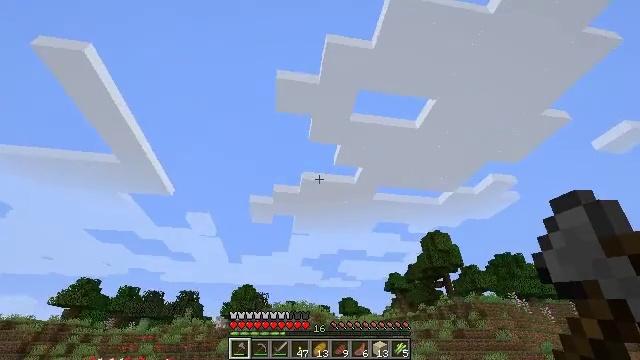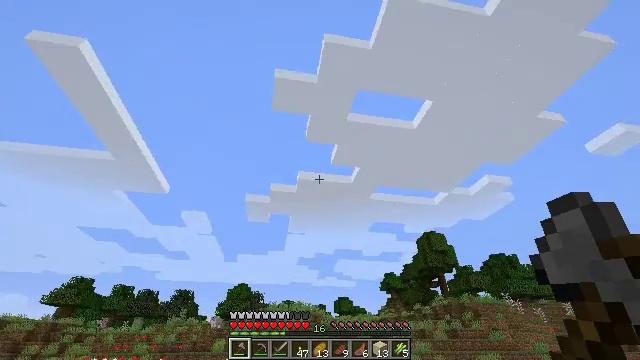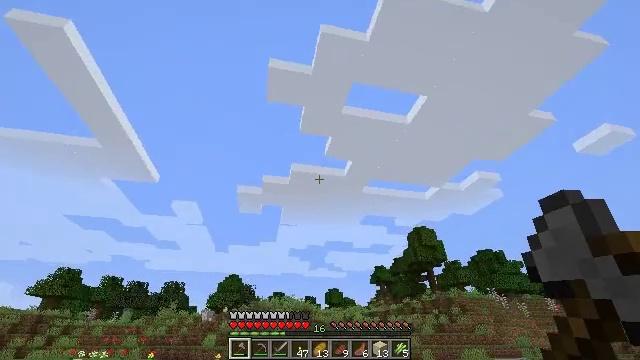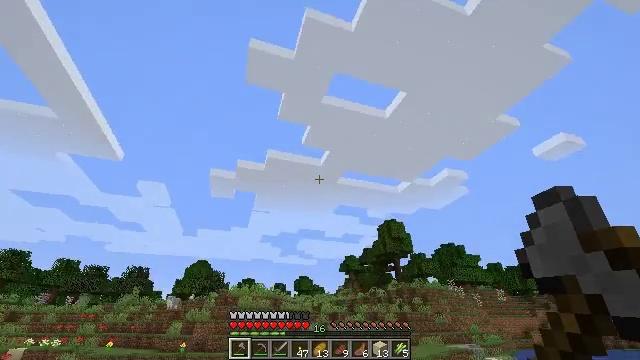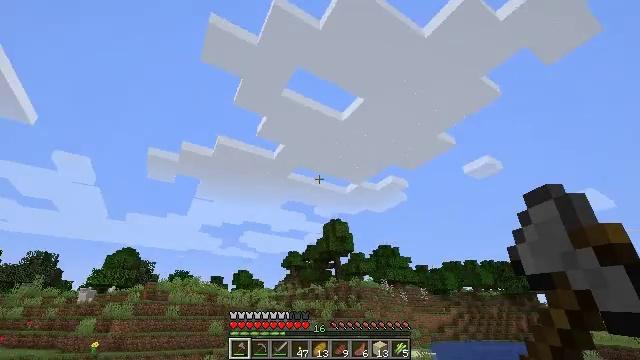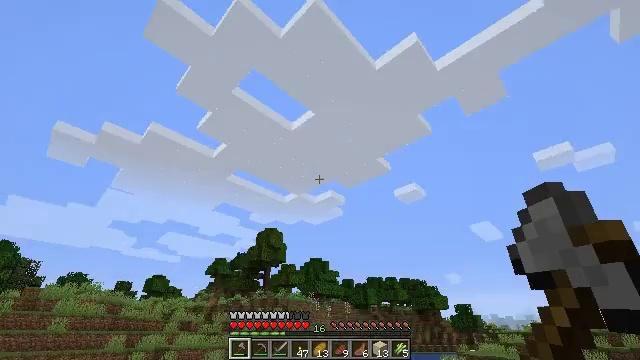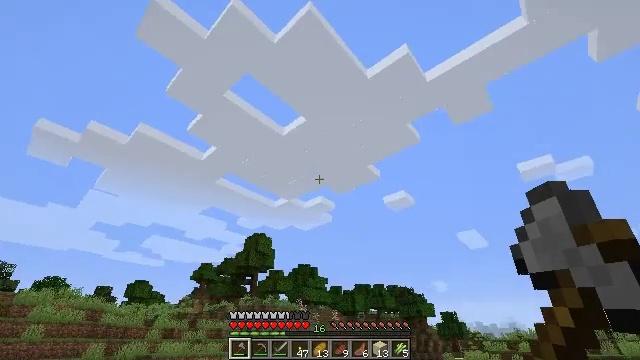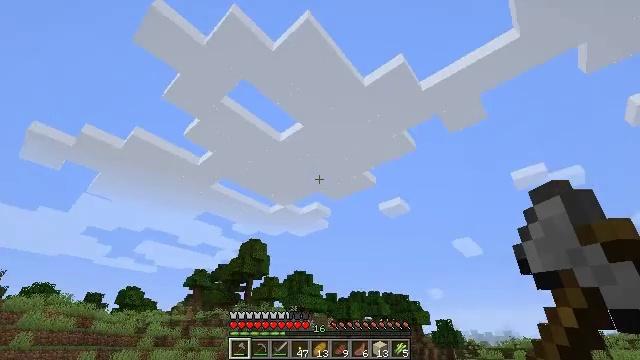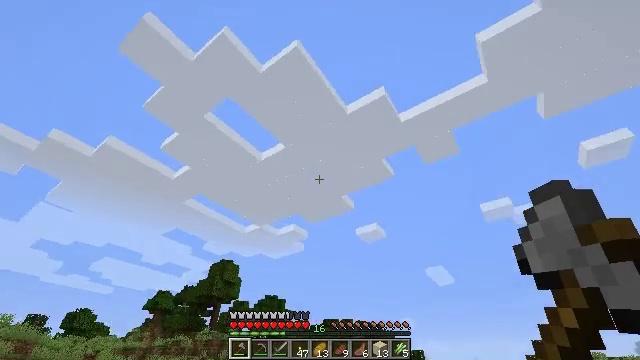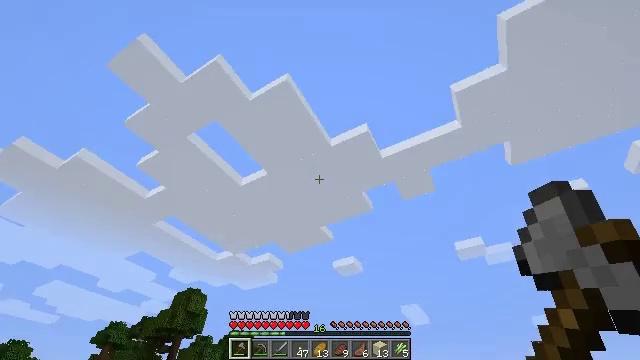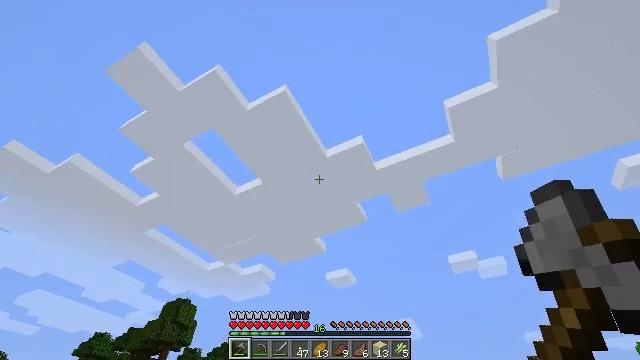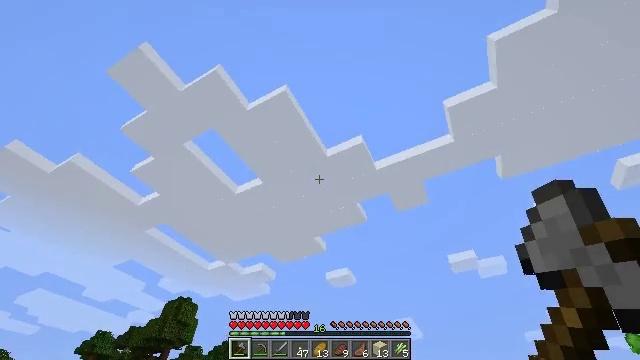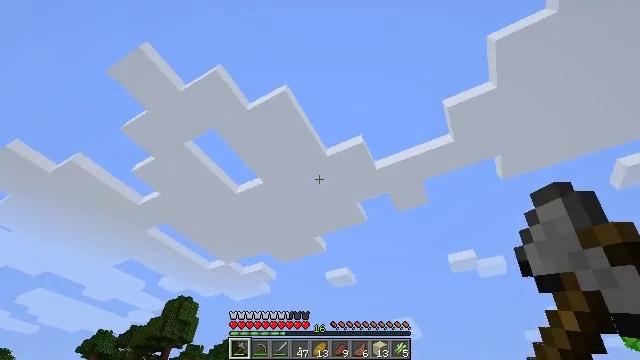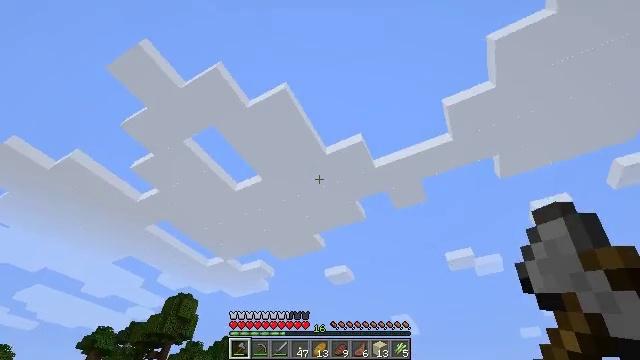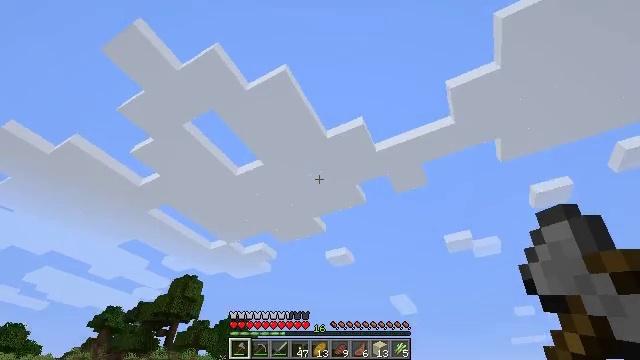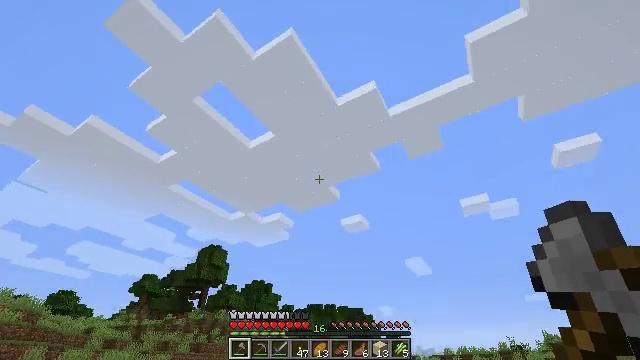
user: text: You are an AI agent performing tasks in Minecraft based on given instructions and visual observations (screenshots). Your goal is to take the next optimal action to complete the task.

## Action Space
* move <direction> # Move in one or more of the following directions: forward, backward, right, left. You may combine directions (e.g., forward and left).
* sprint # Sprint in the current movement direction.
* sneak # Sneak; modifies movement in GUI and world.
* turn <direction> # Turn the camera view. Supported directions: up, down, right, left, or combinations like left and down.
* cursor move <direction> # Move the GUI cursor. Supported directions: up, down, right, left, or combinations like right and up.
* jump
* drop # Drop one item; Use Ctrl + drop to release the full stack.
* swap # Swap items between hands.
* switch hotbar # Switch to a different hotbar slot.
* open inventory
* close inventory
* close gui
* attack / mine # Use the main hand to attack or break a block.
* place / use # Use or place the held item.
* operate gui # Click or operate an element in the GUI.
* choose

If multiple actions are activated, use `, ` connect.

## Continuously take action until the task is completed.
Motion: motion action
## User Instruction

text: Attack the clay block to obtain it.
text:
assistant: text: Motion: move back and move left, jump
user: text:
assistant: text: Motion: move back and move left, turn right and down, jump
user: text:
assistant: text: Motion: move back and move left, turn right and down, jump
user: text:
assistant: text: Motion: move back and move left, turn right and down, jump
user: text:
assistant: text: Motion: move back and move left, turn right and up, jump
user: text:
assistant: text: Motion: move back and move left, turn right and up
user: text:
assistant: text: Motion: move back and move left, turn right and up
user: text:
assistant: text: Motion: move back and move left, turn right and up
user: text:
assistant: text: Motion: move back and move left, turn right and up
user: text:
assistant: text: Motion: move back and move left, turn right and up
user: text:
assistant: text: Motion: move back and move left
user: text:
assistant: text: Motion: move back and move left
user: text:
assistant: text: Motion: move back and move left
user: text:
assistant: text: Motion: move back and move left, turn down
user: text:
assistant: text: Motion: move back and move left, turn left and down
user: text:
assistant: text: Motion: move back and move left, turn left and down
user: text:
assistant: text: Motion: move back and move left, turn left and down
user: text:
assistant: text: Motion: move back and move left, turn left and down
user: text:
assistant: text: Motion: move left
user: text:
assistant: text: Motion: move left, turn left
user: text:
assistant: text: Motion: move left, turn left
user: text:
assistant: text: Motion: move left
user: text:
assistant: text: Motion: move left
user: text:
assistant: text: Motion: move left
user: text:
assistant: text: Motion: move left
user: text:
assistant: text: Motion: move left
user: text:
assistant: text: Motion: move left
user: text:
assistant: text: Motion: move left
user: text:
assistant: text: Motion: move left, turn up
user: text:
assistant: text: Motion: turn up